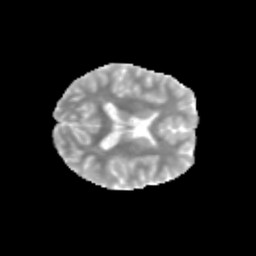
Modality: MD
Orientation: axial
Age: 12
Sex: female
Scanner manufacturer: siemens
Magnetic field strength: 3 T
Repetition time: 3.8 s
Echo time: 0.07 s